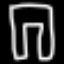
Label: pants